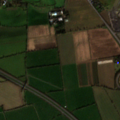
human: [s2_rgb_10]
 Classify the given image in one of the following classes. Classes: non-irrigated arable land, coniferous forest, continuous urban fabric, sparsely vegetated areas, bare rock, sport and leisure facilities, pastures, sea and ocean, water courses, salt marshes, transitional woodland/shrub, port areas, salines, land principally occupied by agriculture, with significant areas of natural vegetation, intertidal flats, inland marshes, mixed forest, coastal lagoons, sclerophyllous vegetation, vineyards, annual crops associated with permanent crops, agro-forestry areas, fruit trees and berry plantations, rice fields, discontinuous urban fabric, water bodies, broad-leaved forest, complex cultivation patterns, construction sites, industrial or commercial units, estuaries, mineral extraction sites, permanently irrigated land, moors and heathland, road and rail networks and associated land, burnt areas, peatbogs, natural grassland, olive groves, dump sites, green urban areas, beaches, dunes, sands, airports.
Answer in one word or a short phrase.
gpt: road and rail networks and associated land, dump sites, non-irrigated arable land, pastures